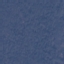
Label: Forest